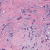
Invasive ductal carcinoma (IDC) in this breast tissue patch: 1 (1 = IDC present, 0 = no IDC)